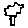
Label: tree